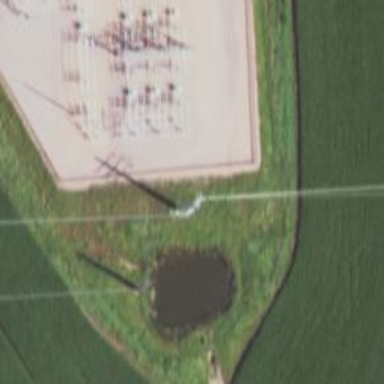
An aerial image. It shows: Power tower.